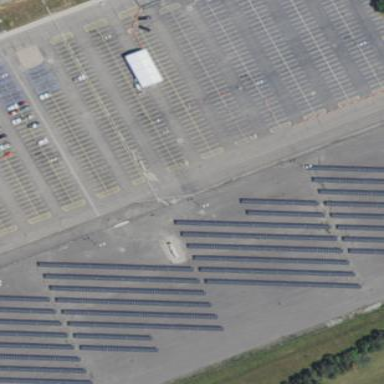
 consisting of solar photovoltaic panels."